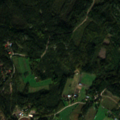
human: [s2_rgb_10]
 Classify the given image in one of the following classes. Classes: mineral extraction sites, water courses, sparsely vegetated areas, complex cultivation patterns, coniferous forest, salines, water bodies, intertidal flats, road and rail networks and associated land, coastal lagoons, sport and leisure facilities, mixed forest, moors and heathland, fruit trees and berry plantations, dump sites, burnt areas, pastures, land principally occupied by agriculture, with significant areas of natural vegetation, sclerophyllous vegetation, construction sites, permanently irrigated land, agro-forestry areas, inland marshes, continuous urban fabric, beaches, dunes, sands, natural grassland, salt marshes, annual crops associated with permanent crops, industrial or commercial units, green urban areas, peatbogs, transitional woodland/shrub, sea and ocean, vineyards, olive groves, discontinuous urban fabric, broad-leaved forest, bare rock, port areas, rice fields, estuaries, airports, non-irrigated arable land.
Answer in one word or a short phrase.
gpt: discontinuous urban fabric, non-irrigated arable land, coniferous forest, mixed forest